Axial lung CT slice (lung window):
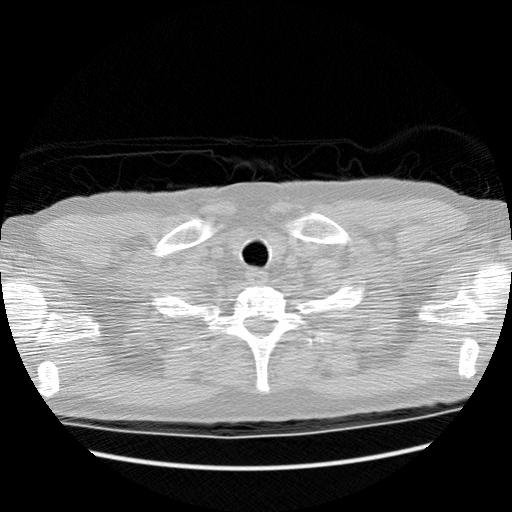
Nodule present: no